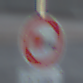
Verkehrszeichen: UeberholverbotKraftfahrzeuge
Zusatzzeichen unten: Entfernungsangaben2
Umgebung: Outdoor, Suburban
Tageszeit: Midday
Wetter: Overcast
Licht: Natural
Jahreszeit: NotSpecified
Kontrast: LowContrast